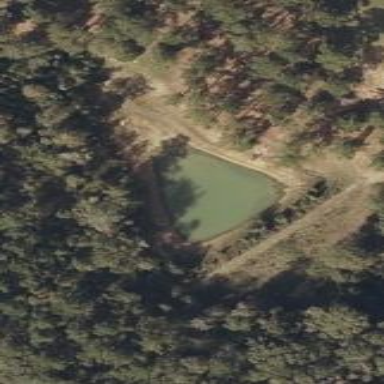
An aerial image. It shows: Reservoir of natural water.